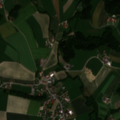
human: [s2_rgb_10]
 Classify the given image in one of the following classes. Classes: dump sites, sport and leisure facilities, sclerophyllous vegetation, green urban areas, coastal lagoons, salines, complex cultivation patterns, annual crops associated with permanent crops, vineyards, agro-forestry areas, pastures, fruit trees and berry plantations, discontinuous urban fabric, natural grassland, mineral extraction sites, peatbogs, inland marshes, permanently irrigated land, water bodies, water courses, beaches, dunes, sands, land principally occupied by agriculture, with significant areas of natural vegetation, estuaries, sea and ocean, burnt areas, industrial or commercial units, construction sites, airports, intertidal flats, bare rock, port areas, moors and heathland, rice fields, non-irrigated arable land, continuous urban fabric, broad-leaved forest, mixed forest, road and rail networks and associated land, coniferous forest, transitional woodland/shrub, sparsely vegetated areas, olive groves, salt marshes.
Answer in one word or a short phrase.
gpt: discontinuous urban fabric, non-irrigated arable land, complex cultivation patterns, land principally occupied by agriculture, with significant areas of natural vegetation, coniferous forest